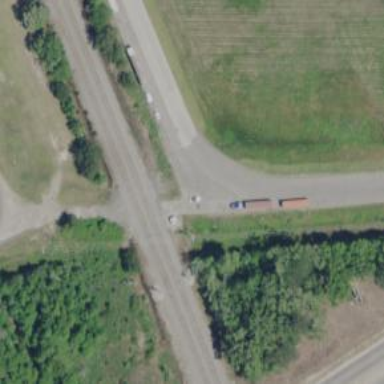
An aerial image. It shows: Site related to the railway.